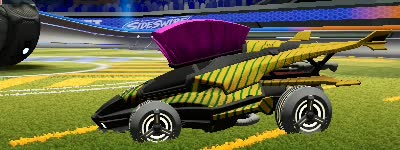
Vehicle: aftershock